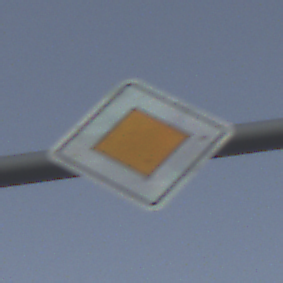
Verkehrszeichen: Vorfahrtsstrasse
Umgebung: Outdoor, Nature
Tageszeit: SunriseSunset
Wetter: PartlyCloudy
Licht: Natural
Jahreszeit: NotSpecified
Kontrast: LowContrast